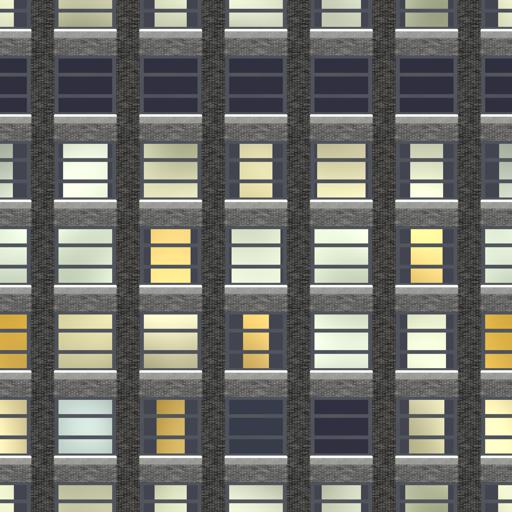
Tags: facade skyscraper